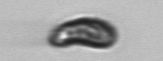
Label: Pseudochattonella_farcimen